Interaction volume radius: 5 \u00c5
Interaction volume height: 25 \u00c5
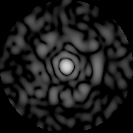
Disorder parameter: 0.8456